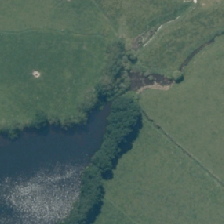
Land cover: lake_pond